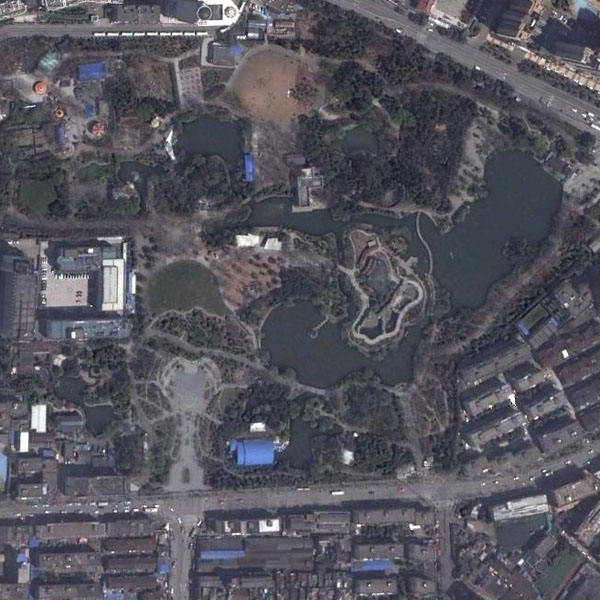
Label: Park